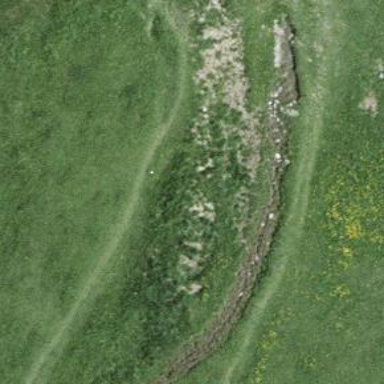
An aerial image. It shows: Grass path.